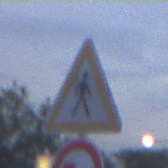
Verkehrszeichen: FussgaengerLinks
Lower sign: UeberholverbotKraftfahrzeuge
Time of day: SunriseSunset
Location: Outdoor (Suburban)
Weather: PartlyCloudy
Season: NotSpecified
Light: Natural